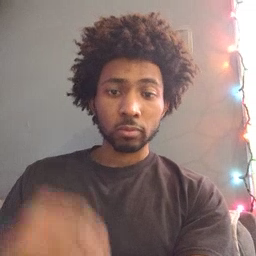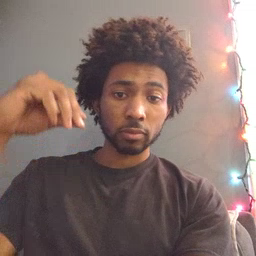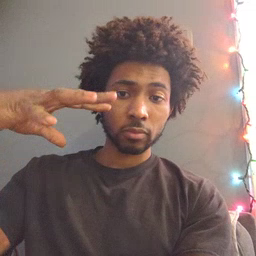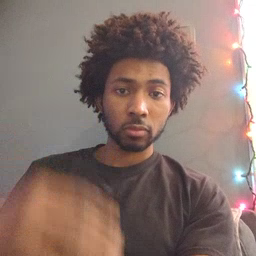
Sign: lamp